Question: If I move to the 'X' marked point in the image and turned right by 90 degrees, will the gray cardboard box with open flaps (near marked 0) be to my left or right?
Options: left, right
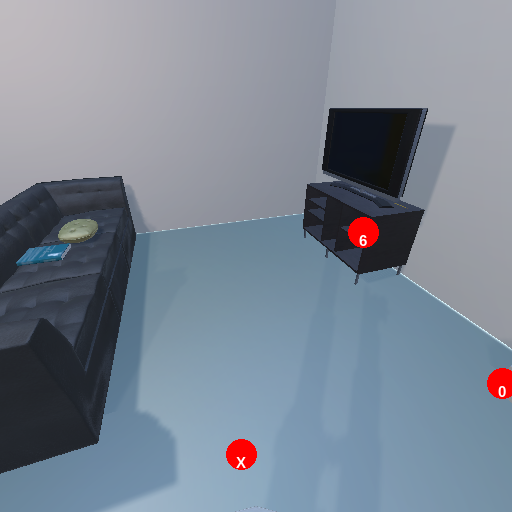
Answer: left